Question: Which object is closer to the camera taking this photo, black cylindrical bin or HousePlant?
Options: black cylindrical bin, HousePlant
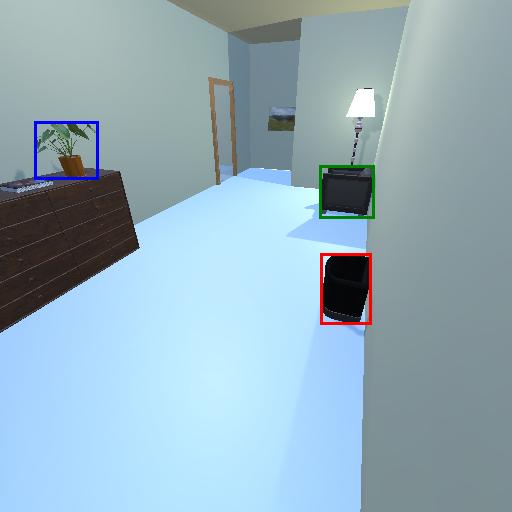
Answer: black cylindrical bin